Question: Hey guys I try to get data from a document which has a Field value Name and a subcollection named 'kurzwaffensub' but for my project I need to do a 'collectionGroup query' and after that I need the 'Name value' of each document which matches the query from the subcollection.

So let me explain.
First I need to do a 'collectionGroup query' of the 'documents' from the subcollection based on their two parameter 'kurzHersteller' and 'kurzModell' which I marked in green at the picture.
After that I get all 'Documents' of every 'Subcollection' which match the query.
And as you can see the 'blue document uid' is the same 'uid' as in the fieldvalue of every document of the subcollection.
And my goal is to get the red marked 'fieldvalue' of the 'documents' of the main collection after the group query of the 'subcollection'.
But I only want to receive the Names of the 'documents' which match the requirments of the query .
So in this Case i need the Name 'Felix Sturms' because he has a 'document' in his 'subcollection' marked in yellow
which match the Search for 'kurzHersteller : Andere' and 'kurzKaliber : Andere'
I dont know if this is possible or if I need to structure my data in another way. Im a beginner with firebase firestore so perhabs you can help me.
'''
const [test, setTest] = useState([]);
const HEuKA = query(kurzRef,where("kurzHersteller", "==", '${kurzHersteller}' ), where('kurzKaliber' , '==', '${kurzKaliber}'));
const handleClick = async () => {
...blablabla
...
} else if (kurzHersteller && kurzKaliber) {
const modell = await getDocs(HeuKa);
modell.forEach((doc) => {
// doc.data() is never undefined for query doc snapshots
setTest(doc.id, " => ", doc.data());
});
} else { alert('Bitte etwas eingeben')}
}
'''
So thats the first operation after I receive the array of the documents of the subcollection which match the query , i need another operation to get the corresponding documents from the parent collection which contain the information about the Name of the users which have a document in the subcollection which match the values 'kurzHersteller: Andere' and 'kurzModell: Andere' of this example.
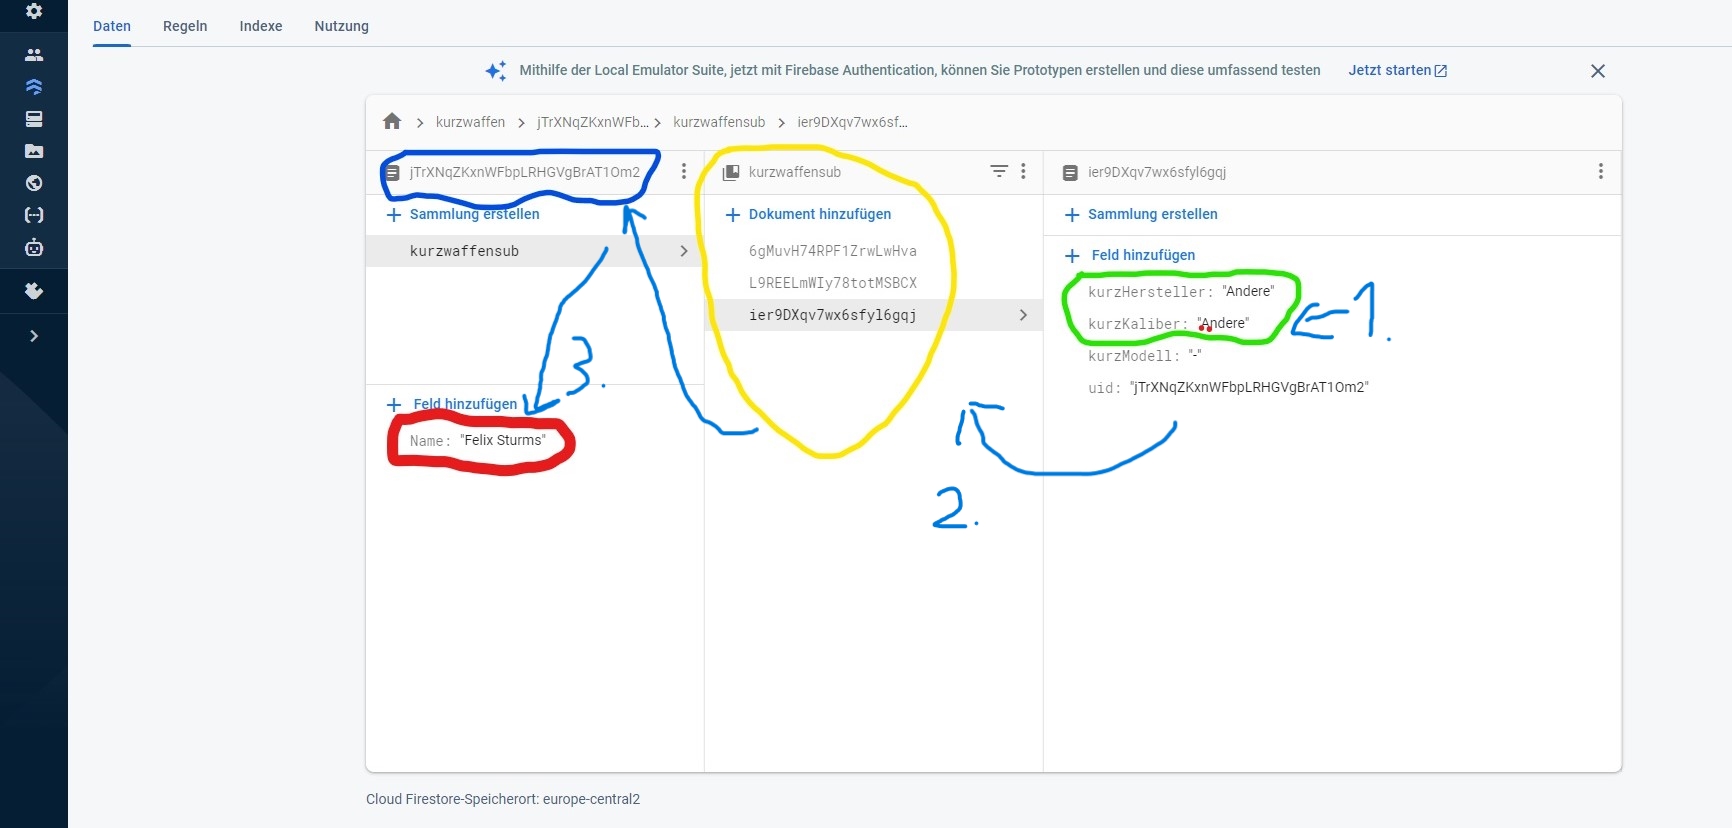
Answer: Once you get the <URL> of each document. Try running the following code after your first query:
'''
const modell = await getDocs(HeuKa);
const data = [];
for (const doc of modell.docs) {
const parentDoc = await getDoc(doc.ref.parent.parent);
const { Name } = parentDoc.data();
data.push({
...doc.data(),
Name,
});
}
'''